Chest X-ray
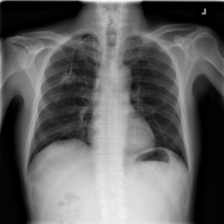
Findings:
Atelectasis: negative
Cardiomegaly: negative
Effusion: negative
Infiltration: negative
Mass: negative
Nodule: negative
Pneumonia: negative
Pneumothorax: negative
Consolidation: negative
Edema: negative
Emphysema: negative
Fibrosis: negative
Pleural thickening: negative
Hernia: negative